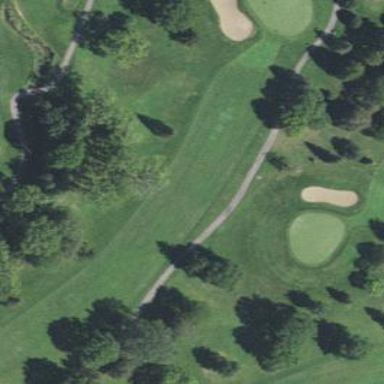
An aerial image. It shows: Area with grass used as rough in golf course.